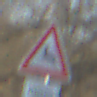
Verkehrszeichen: WildwechselRechts
Zusatzzeichen unten: Entfernungsangaben1
Umgebung: Outdoor, Nature
Tageszeit: MorningAfternoon
Wetter: Clear
Licht: Natural
Jahreszeit: NotSpecified
Kontrast: HighContrast